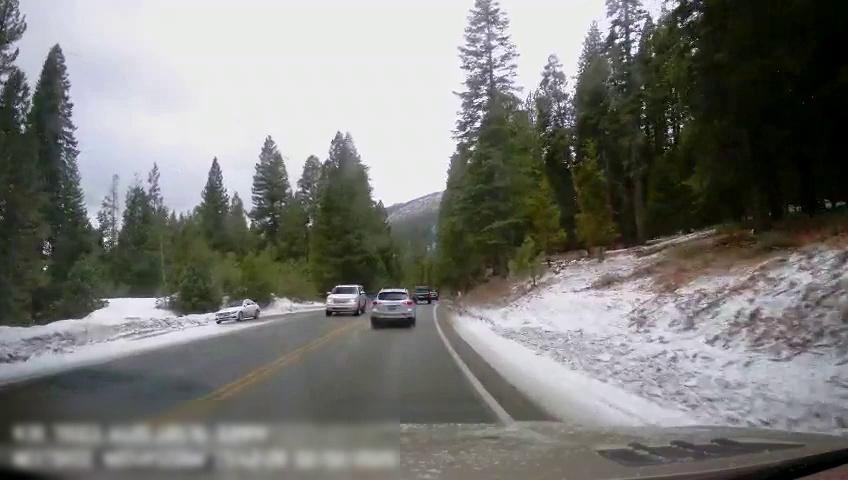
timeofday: Day
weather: Cloudy
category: Drivable Space
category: Vehicles | Car
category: Vehicles | Truck
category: Vehicles | Car
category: Vehicles | Car
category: Vehicles | SUV
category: Lanes | Current Lane
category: Lanes | Current Lane
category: Lanes | Opposite Lane